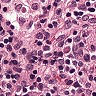
Metastatic tissue present: no